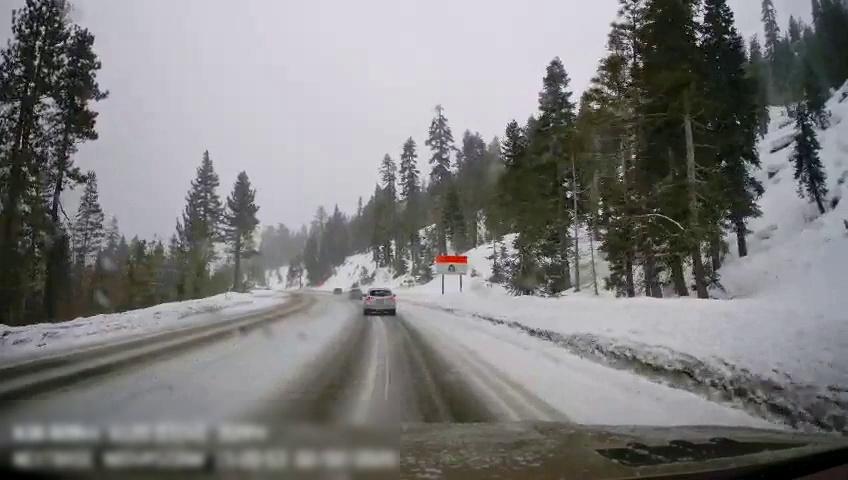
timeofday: Day
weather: Snowy
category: Drivable Space
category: Vehicles | SUV
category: Vehicles | Car
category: Vehicles | Car